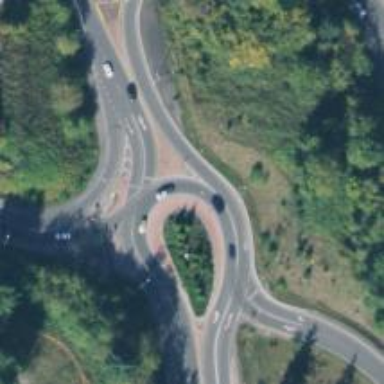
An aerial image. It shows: Secondary road with asphalt surface leading to roundabout.